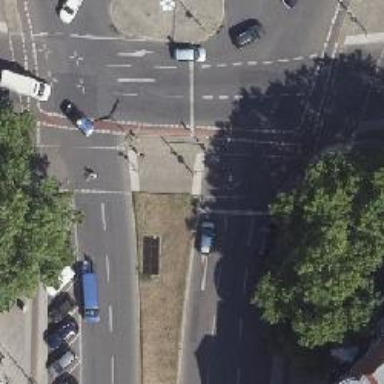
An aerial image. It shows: Footway that serves as traffic island.